A 2-D grayscale encoding of one vibration snapshot from a rotor kit is shown. Diagnose the rotating machine from this image, choosing from: normal, misalignment, unbalance, looseness.
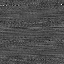
Answer: looseness